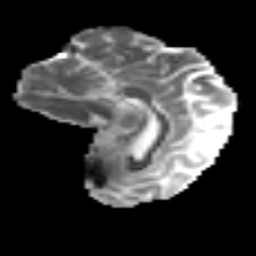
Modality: MD
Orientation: sagittal
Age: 46
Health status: ill
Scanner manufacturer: philips
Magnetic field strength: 3 T
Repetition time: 9 s
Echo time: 0.127 s